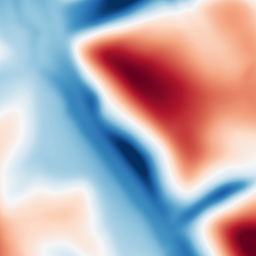
Category: multiscale
Decomposition family: dog
Decomposition parameters: sigma_low: 5
sigma_high: 50
Upsampling method: quintic
Upsampling parameters: scale: 4
Upsampling scale: 4